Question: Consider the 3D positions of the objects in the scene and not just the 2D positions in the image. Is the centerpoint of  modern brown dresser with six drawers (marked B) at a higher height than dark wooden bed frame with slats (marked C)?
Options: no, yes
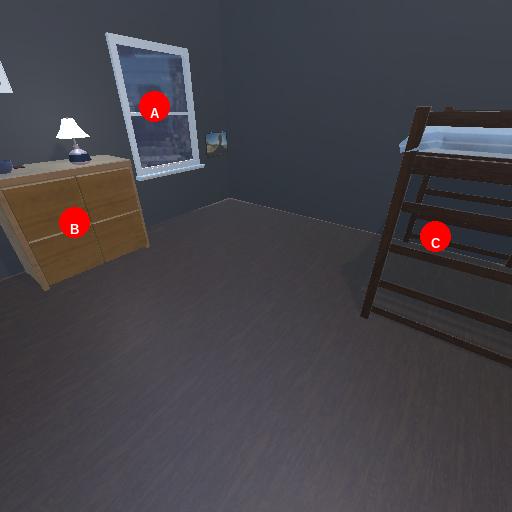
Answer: no